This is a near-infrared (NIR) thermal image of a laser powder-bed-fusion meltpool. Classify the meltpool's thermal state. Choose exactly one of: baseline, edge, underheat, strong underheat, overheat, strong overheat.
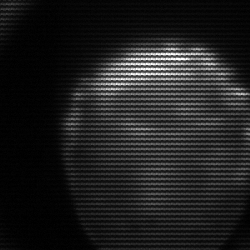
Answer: edge